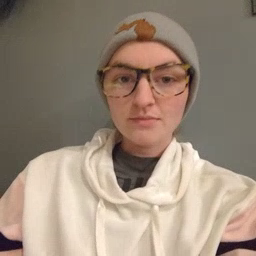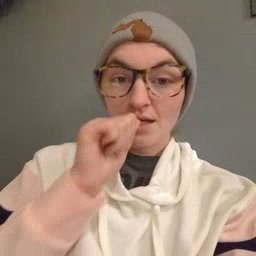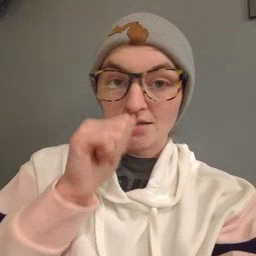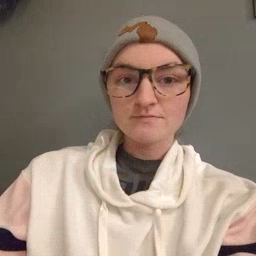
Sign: nuts